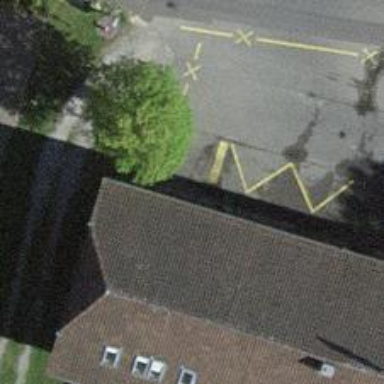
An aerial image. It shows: Post box.